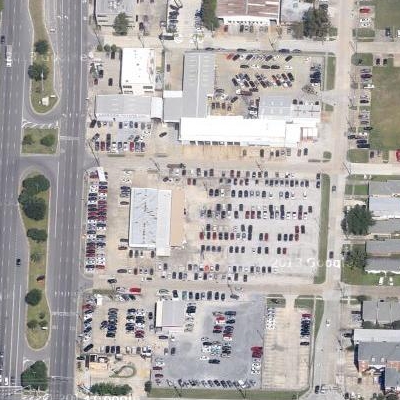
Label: Parking